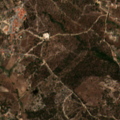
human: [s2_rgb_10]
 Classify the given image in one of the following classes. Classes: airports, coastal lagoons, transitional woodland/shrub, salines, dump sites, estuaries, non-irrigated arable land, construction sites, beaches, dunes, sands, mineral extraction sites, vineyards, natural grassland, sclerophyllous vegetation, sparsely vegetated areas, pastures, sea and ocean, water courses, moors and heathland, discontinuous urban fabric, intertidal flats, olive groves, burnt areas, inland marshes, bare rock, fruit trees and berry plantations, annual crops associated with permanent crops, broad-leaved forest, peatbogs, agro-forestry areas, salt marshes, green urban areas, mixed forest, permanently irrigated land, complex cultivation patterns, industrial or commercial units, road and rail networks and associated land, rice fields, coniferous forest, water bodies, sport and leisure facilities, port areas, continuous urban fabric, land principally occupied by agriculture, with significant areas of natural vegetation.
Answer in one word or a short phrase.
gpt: discontinuous urban fabric, complex cultivation patterns, mixed forest